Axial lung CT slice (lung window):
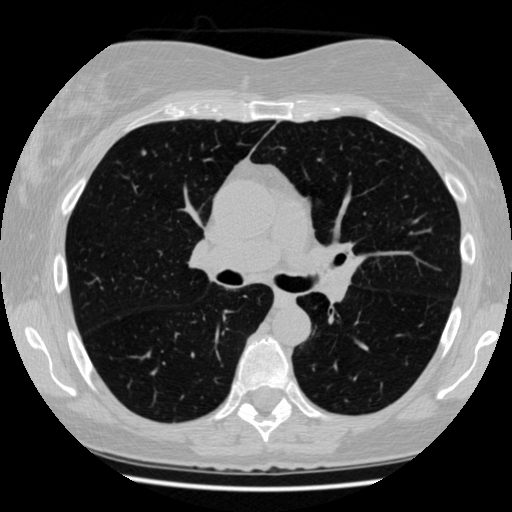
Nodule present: yes
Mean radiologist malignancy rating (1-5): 1.5